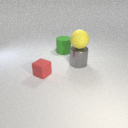
large green rubber cylinder behind small red rubber cube